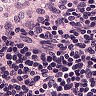
Metastatic tissue present: no